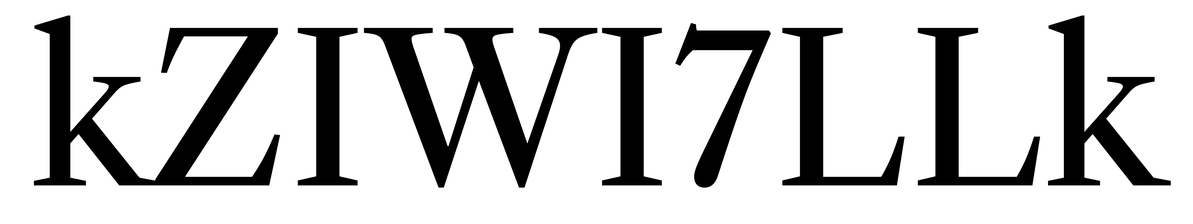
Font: LibreCaslonText_Regular